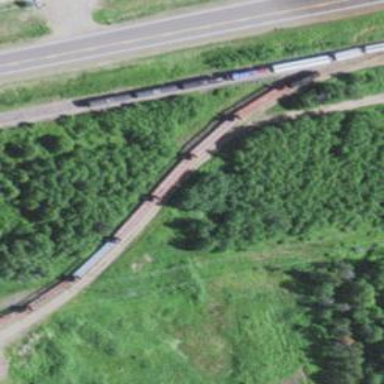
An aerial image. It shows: Rail spur service.